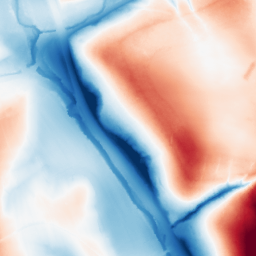
Category: classical
Decomposition family: gaussian_anisotropic
Decomposition parameters: sigma_x: 50
sigma_y: 10
Upsampling method: regularized
Upsampling parameters: scale: 4
lambda_reg: 0.001
Upsampling scale: 4